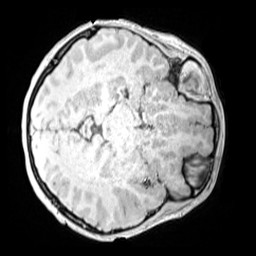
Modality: MP2RAGE
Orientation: axial
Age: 12
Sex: female
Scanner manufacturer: siemens
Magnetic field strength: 3 T
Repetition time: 4 s
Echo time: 0.00299 s